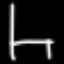
Label: chair